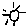
Label: sun